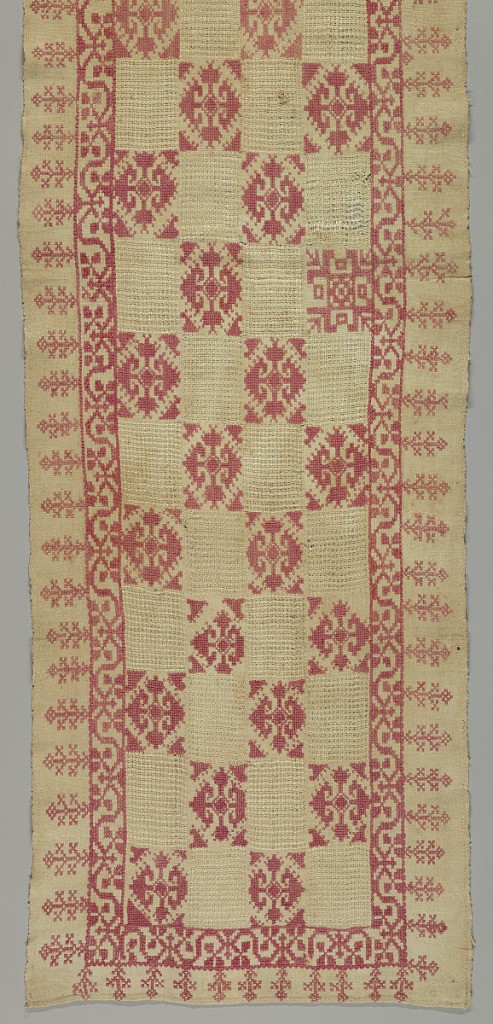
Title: Tablecloth
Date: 17th century
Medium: linen Technique: cross stitch embroidery
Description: Long rectangular tablecover in natural linen with checkerboard rectangles of openwork; each rectangle is 6 x 9 cm. The alternate checkerboard rectangles are embroidered in red with geometric floral forms. Outer edge has a narrow floral vine border with pendant flowers.